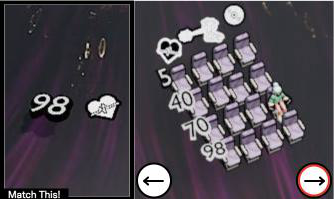
Task: seats
Answer: no